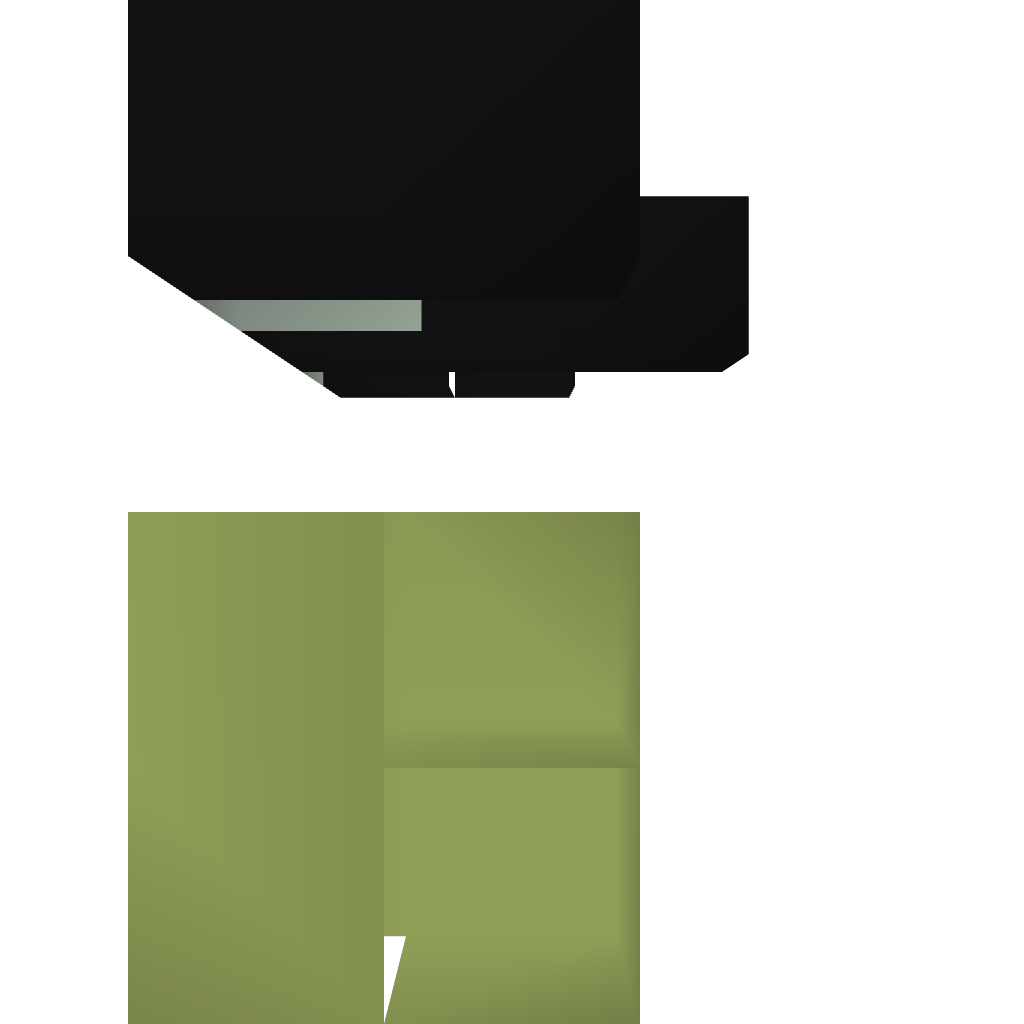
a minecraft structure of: Secret Door 2x2